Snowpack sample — Buffalo Mountain, Silverthorne, Colorado, USA (1/25/25, 10:11 AM MST)
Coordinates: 39.6222, -106.1139
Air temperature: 22 °F
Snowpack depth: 110 cm
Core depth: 10 cm
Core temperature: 46.4 °F
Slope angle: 12°, slope face: 102°
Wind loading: high
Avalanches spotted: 0
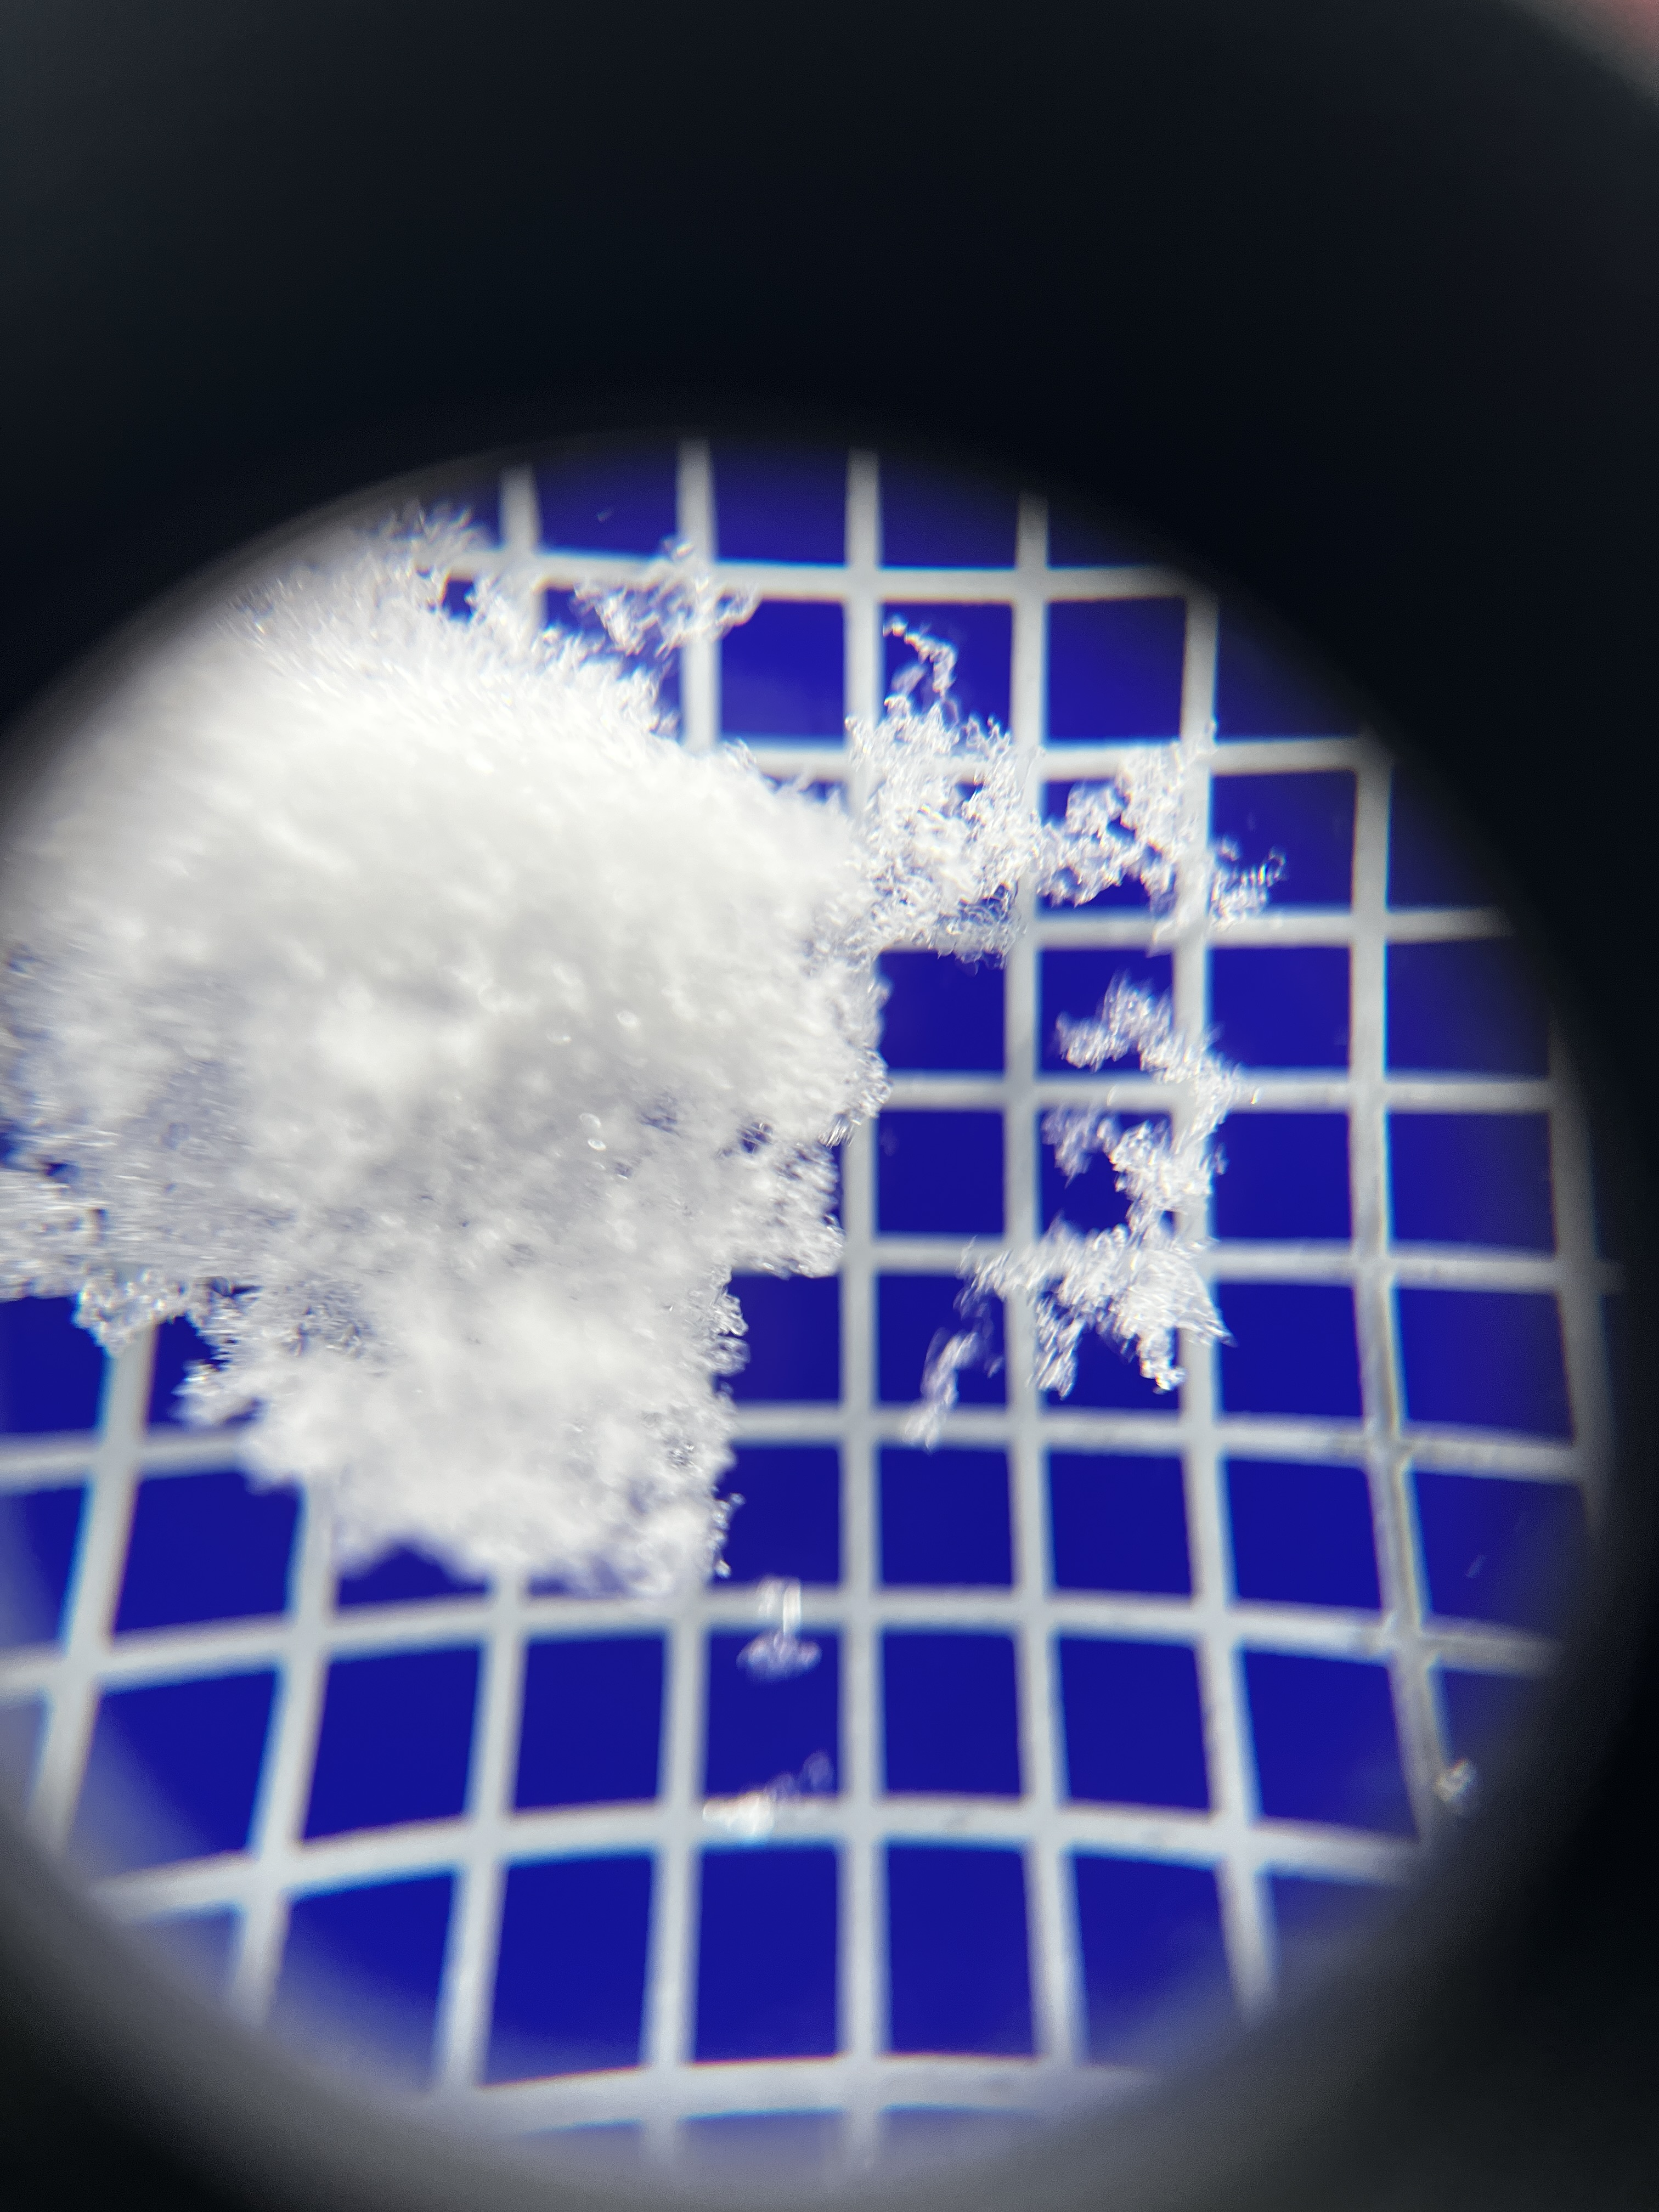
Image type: magnified_profile
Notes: No avalanches nearby, collected on the outskirts of a fire break 15 meters from the treeline, on way to Buffalo and Red Mountain